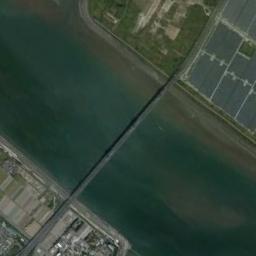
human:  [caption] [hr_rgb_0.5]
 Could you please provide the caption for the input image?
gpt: There is a bridge over the green river between many buildings and farmlands .

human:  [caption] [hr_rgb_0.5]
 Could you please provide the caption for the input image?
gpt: The water under the bridge is green .

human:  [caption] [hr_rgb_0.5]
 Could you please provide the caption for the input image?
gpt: A bridge built on a dark green river and the residential area on one side of the river, And some green plants on the other side of the river .

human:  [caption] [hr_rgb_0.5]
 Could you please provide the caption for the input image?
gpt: A bridge connects the land on both sides of the green river, And there is a large farmland on the land .

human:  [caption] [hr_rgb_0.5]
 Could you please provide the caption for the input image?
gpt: On one side of the bridge is  buildings .